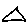
Label: triangle